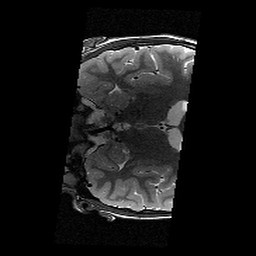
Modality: T2w
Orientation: coronal
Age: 11
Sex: male
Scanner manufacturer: siemens
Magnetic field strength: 3 T
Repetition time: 9.23 s
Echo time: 0.067 s